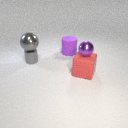
small gray metal cylinder below large gray metal sphere